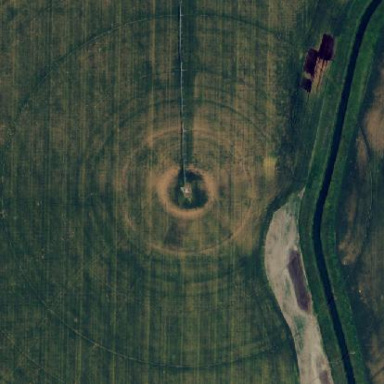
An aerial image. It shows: Farmland with pivot irrigation system.